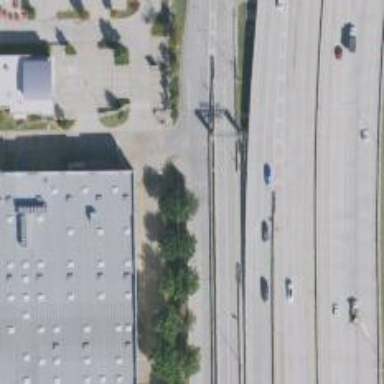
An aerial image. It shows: Toll gantry on the road.